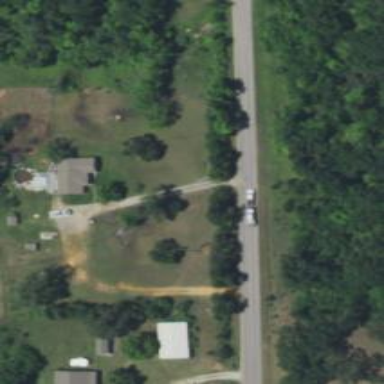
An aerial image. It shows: Driveway.